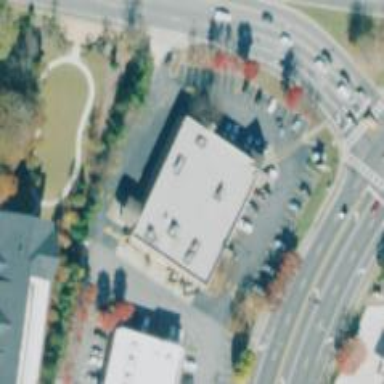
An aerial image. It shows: Building that is pharmacy providing healthcare services.